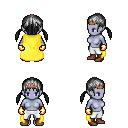
a pixel art fantasy rpg character, female body template, dark elf, purple skin, yellow cape, white pants, gray twin-tailed hairstyle, bronze tiara, gold gloves, brown shoes, four views (front, back, left, right), 2x2 character sprite sheet, small pixel art, hard edges, no anti-aliasing